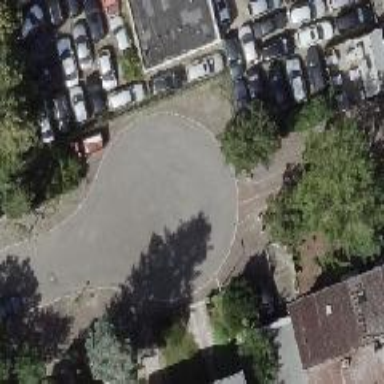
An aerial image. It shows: Turning circle on the road.